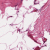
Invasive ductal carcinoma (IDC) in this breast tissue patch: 0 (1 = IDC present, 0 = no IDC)